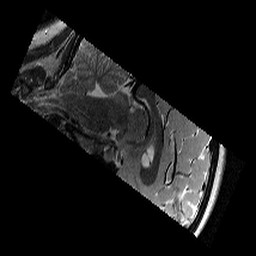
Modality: T2w
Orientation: sagittal
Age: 12
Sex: female
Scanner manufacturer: siemens
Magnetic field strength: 3 T
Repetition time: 9.23 s
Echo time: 0.067 s